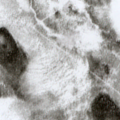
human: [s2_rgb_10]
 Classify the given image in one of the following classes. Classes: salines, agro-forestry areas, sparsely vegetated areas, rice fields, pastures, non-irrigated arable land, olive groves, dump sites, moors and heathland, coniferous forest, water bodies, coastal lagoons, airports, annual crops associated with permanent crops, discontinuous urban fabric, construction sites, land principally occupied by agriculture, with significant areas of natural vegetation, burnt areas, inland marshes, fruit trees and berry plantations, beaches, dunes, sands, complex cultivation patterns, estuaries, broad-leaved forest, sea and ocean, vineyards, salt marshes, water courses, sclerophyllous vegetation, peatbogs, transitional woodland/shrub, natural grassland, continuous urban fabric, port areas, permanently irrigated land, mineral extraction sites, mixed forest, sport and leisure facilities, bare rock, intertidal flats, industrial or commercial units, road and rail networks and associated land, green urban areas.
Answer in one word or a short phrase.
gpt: coniferous forest, transitional woodland/shrub, peatbogs